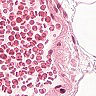
Metastatic tissue present: no